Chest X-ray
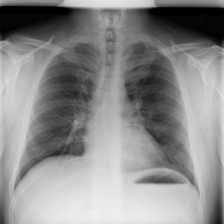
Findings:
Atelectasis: negative
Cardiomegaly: negative
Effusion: negative
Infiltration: negative
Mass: negative
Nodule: negative
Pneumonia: negative
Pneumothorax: negative
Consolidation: negative
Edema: negative
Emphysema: negative
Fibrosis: negative
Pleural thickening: negative
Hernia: negative